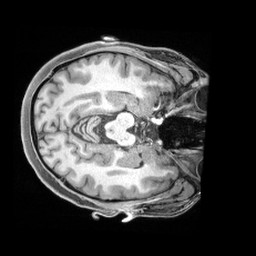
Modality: T1w
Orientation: axial
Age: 19
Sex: female
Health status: healthy
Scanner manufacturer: siemens
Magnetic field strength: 3 T
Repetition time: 2.4 s
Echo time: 0.00194 s